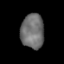
Tissue: lung
Cell type: Others
Senescence score: 0.5688
Nuclear area (px): 790
Mean DAPI intensity: 110.847